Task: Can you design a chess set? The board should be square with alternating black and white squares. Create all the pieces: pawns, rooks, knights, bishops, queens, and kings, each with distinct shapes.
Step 2519:
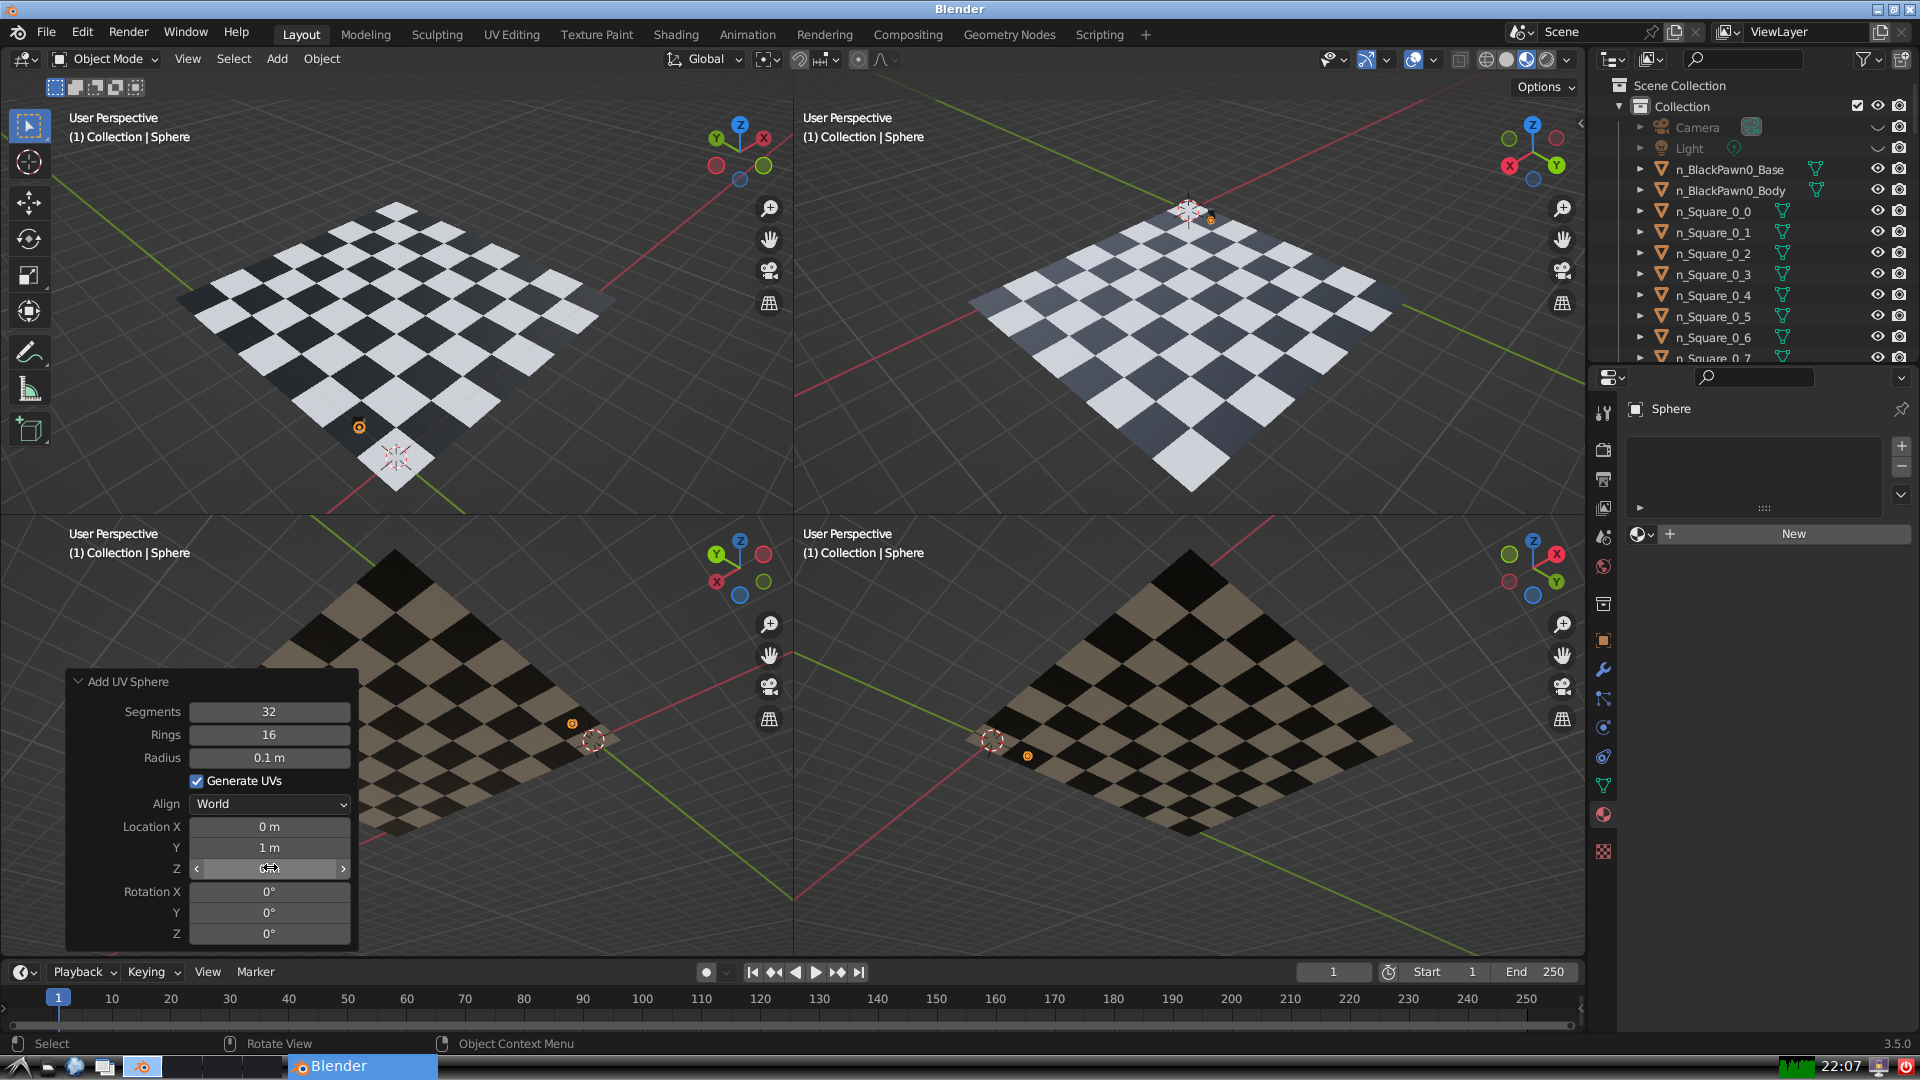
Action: click: no